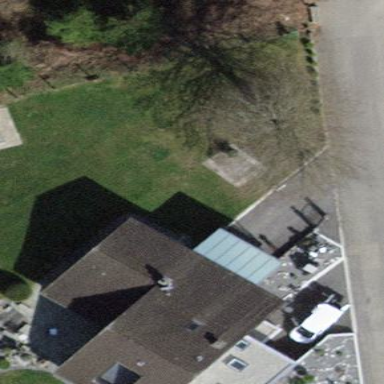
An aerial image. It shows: Simple and straightforward house.